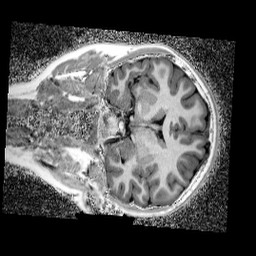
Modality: UNIT1_denoised
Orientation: coronal
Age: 12
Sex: female
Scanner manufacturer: siemens
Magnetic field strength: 3 T
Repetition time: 4 s
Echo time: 0.00299 s